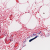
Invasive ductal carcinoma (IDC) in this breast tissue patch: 0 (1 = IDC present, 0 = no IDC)